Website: lowes
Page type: customer-info-address
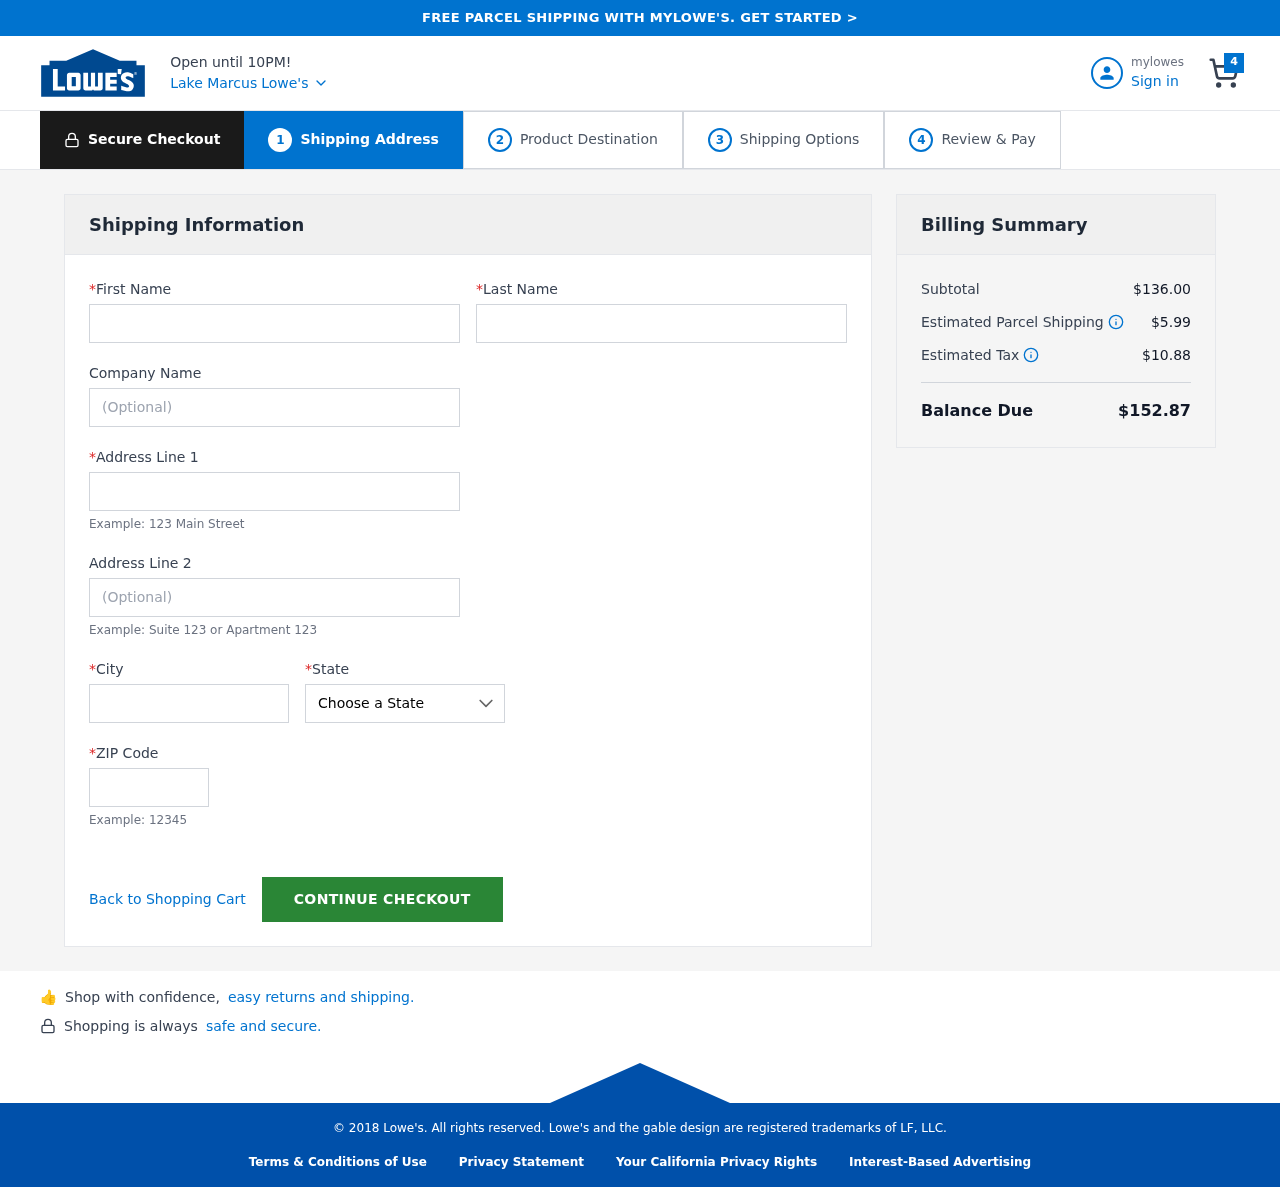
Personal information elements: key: PII_CITY
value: Lake Marcus
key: PII_COMPANY
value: Williams, Torres and Sutton
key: PII_FIRSTNAME
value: Jill
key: PII_LASTNAME
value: Chambers
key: PII_POSTCODE
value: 64536
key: PII_STATE
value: AS
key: PII_STREET
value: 3441 Jacob Flat
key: PII_STREET2
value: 9198 Potts Way
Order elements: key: ORDER_NUM_ITEMS
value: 4
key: ORDER_SUBTOTAL
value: $136.00
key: ORDER_SHIPPING_COST
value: $5.99
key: ORDER_TAX
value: $10.88
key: ORDER_TOTAL
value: $152.87